Question: I am searching for a long time on net. But no use. Please help or try to give some ideas how to solve this problem.
'''
class Solution{
public:
int removeElement(vector<int> &nums, int val)
{
for (auto &it = nums.begin(); it != nums.end(); ++it)
{
if (*it == val)
{
it = nums.erase(it);
}
}
return nums.size();
}
};
int main(void)
{
Solution s;
vector<int> vi = { 3, 2, 2, 3 };
cout << "size = " << s.removeElement(vi, 3) << endl;
for (auto &i : vi)
{
cout << i << " ";
}
cout << endl;
return 0;
}
'''
which are the class body and main function body of my code.
But when i run it, compiler popped a window:

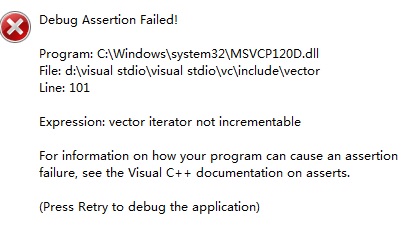
Answer: After erasing the last element, 'it' becomes 'nums.end()' and incrementing it is not allowed.
You shouldn't increment 'it' after erasing. This will also fix problem that one element is skipped after erasure.
Also the '&' in 'auto &it = nums.begin()' should be removed because having it will make it invalid initialization of non-const reference.
Try this:
'''
#include <iostream>
#include <vector>
using std::vector;
using std::cout;
using std::endl;
class Solution{
public:
int removeElement(vector<int> &nums, int val)
{
for (auto it = nums.begin(); it != nums.end();)
{
if (*it == val)
{
it = nums.erase(it);
} else
{
++it;
}
}
return nums.size();
}
};
int main(void)
{
Solution s;
vector<int> vi = { 3, 2, 3, 3, 2, 3 }; // added testcase of consecutive 3
cout << "size = " << s.removeElement(vi, 3) << endl;
for (auto &i : vi)
{
cout << i << " ";
}
cout << endl;
return 0;
}
'''